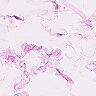
Metastatic tissue present: no